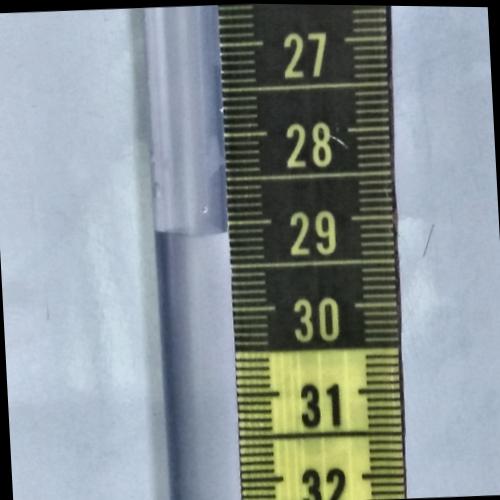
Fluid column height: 29.1 cm